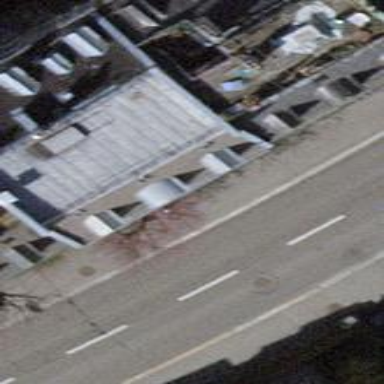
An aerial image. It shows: Building with half-hipped roof.